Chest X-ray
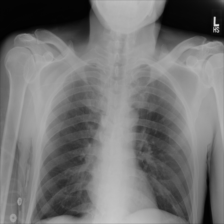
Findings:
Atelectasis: negative
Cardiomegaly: negative
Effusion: negative
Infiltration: negative
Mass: negative
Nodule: negative
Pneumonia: negative
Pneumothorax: negative
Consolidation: negative
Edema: negative
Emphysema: negative
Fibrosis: negative
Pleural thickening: negative
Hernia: negative